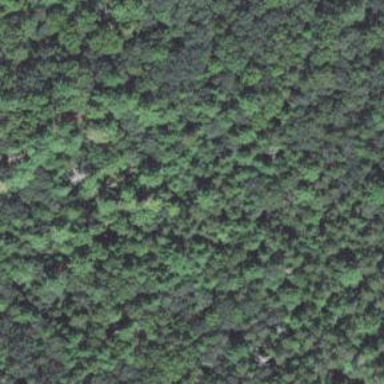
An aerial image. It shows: Needle-leaved woodland.